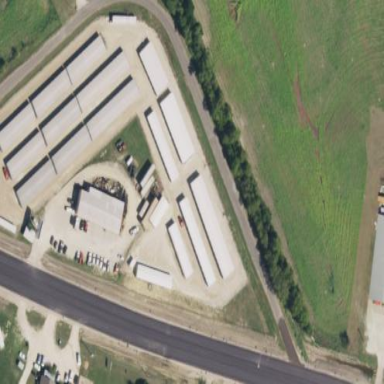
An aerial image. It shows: Garages used for storage rental.